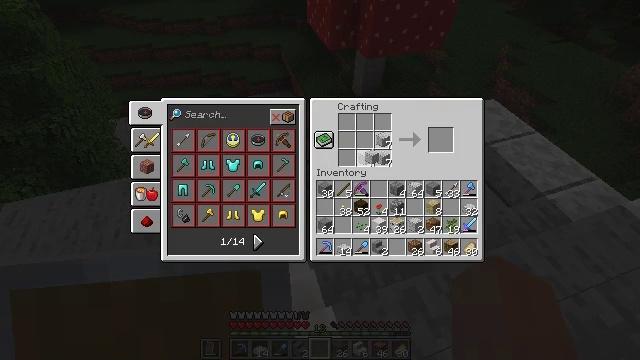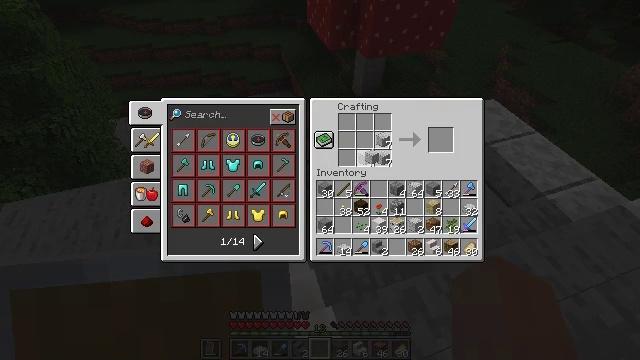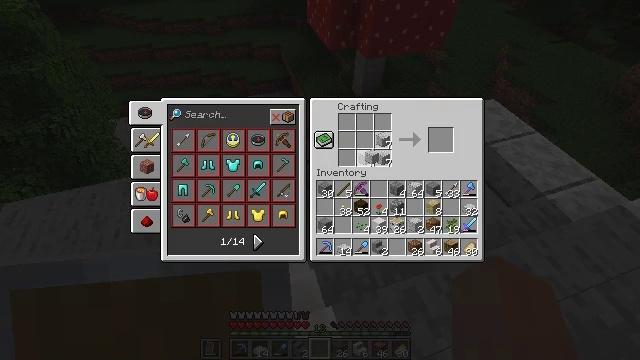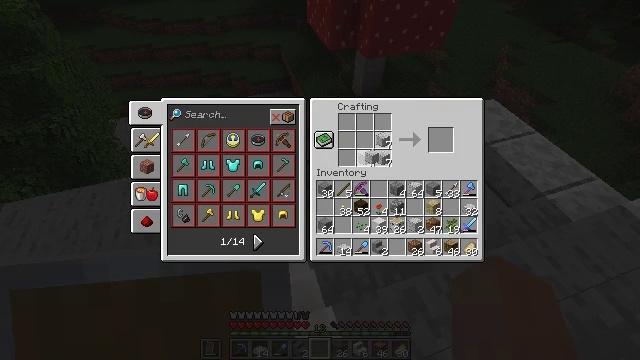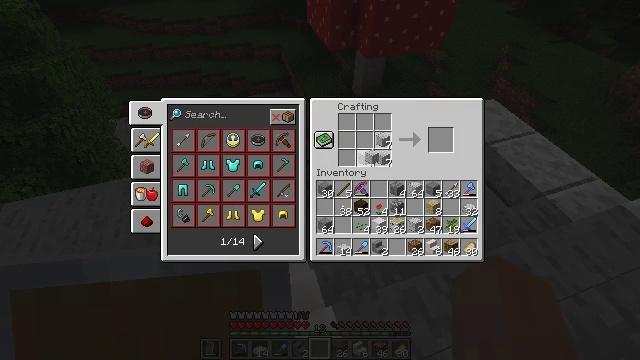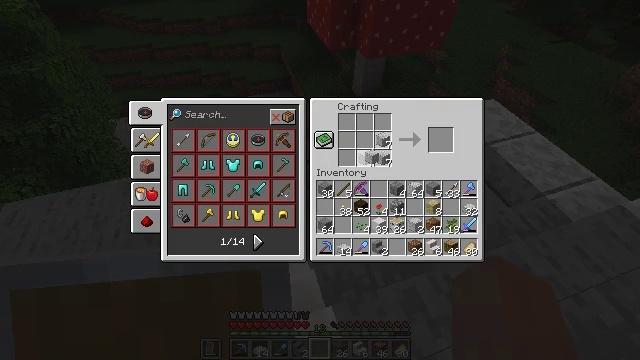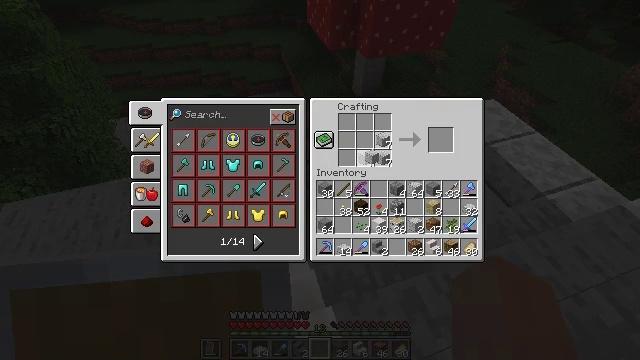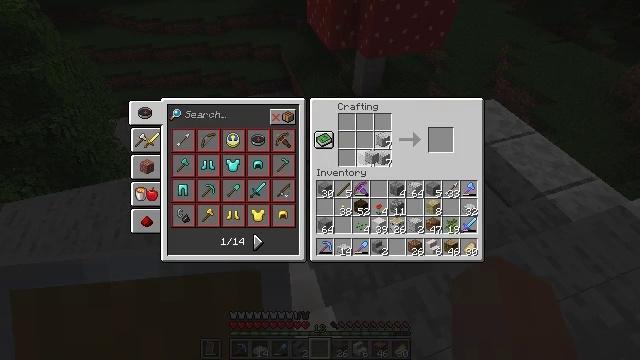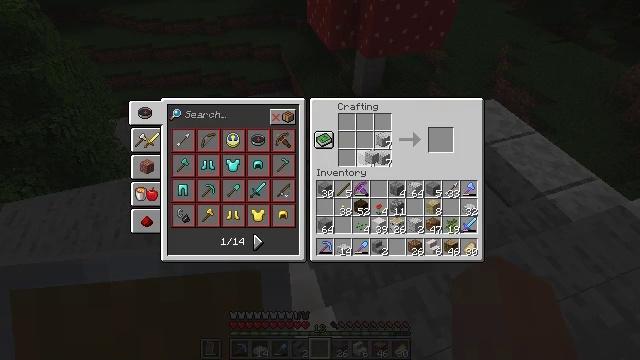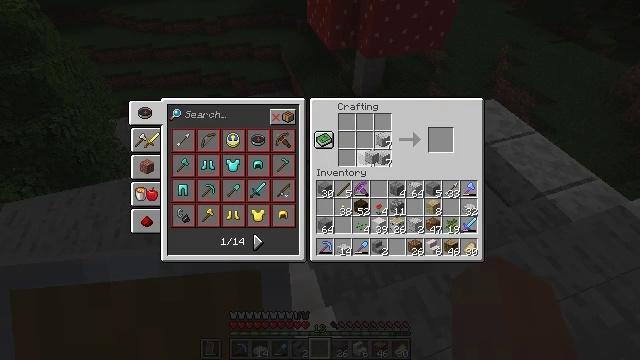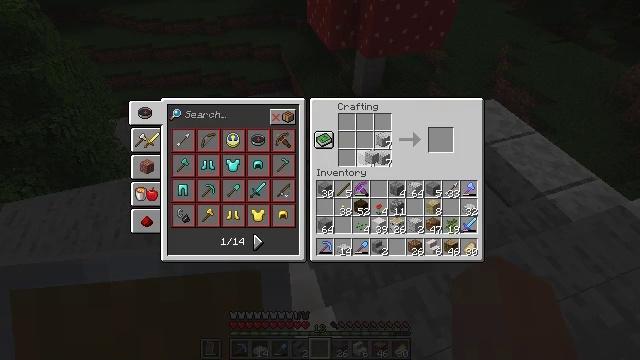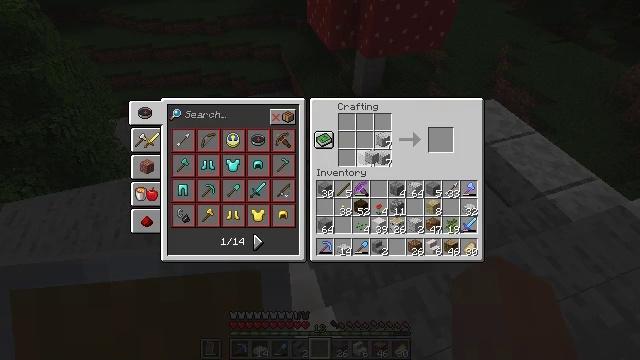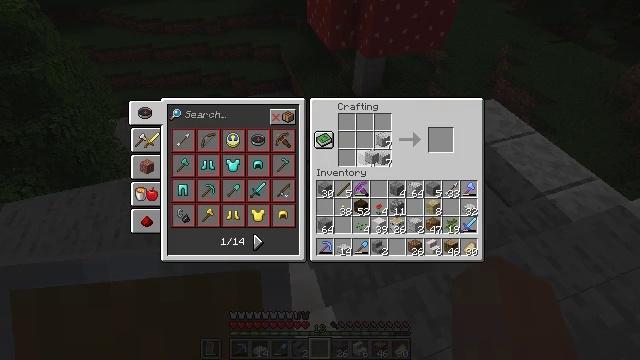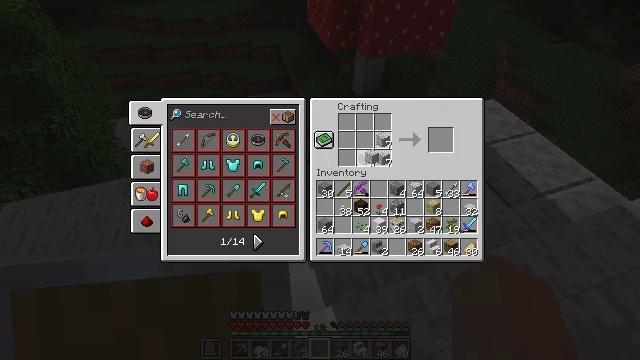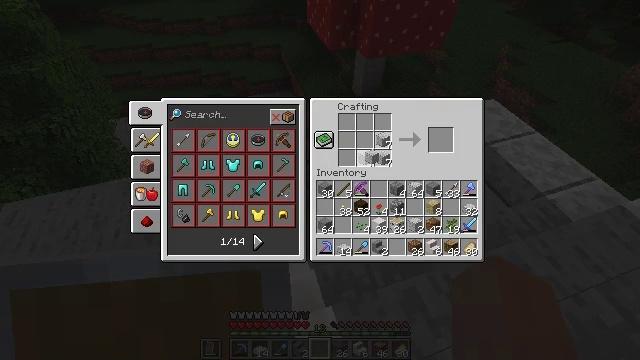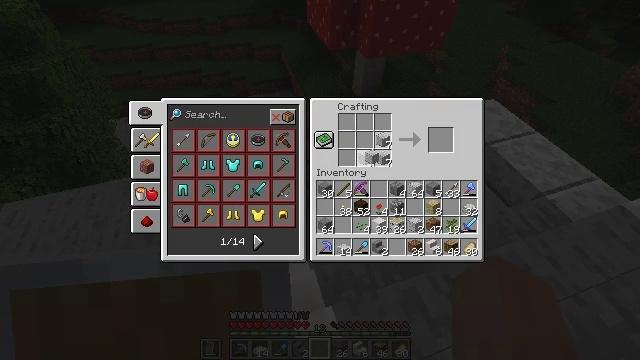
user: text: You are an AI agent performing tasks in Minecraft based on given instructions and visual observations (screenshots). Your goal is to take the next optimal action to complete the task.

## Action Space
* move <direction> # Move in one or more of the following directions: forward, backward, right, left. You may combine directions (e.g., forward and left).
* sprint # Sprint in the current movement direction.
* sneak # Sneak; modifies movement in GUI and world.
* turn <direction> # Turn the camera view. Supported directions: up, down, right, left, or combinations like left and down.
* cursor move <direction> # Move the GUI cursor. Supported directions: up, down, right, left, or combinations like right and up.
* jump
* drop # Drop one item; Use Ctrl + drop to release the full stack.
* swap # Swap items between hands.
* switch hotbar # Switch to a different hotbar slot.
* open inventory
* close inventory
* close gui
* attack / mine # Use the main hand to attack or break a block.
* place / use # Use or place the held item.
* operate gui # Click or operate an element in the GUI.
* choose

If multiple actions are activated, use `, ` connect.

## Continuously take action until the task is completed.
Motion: motion action
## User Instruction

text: Crafting polished diorite stairs requires a crafting table.
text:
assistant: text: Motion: operate gui
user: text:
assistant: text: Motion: operate gui
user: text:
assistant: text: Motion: operate gui
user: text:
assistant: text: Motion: operate gui
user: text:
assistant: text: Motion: operate gui
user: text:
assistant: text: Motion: operate gui
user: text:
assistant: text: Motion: operate gui
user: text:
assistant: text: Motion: operate gui
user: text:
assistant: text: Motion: operate gui
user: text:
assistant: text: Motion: operate gui
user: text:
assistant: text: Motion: operate gui
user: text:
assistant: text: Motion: operate gui
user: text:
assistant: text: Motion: operate gui
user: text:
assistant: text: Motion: operate gui
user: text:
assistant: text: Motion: operate gui
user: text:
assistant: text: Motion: operate gui
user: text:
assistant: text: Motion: operate gui
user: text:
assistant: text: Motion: operate gui
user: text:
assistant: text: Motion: operate gui
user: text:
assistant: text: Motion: operate gui
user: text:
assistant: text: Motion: operate gui
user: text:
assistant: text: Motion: operate gui
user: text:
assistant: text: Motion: operate gui
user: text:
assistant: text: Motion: operate gui
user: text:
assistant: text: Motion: operate gui
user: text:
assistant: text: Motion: operate gui
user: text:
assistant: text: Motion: operate gui
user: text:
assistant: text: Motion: operate gui
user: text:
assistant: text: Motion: operate gui
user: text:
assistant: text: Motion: operate gui